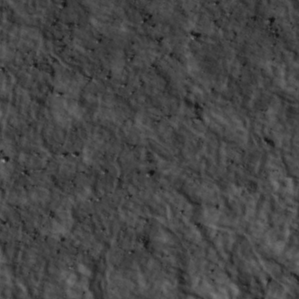
Label: non_frost